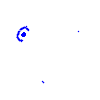
Particle: kaon